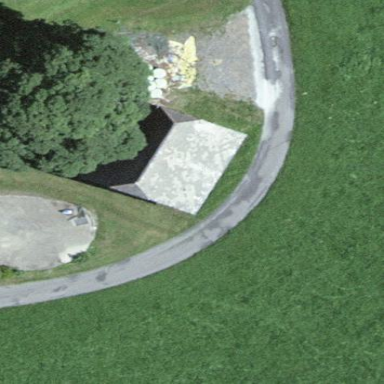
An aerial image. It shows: Barn.